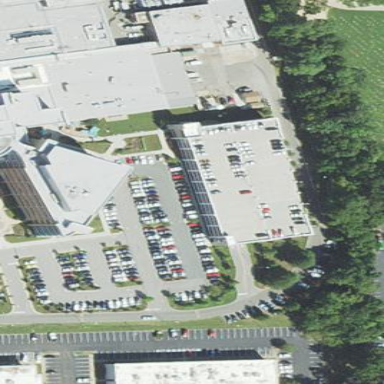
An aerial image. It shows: Multi-storey parking building.